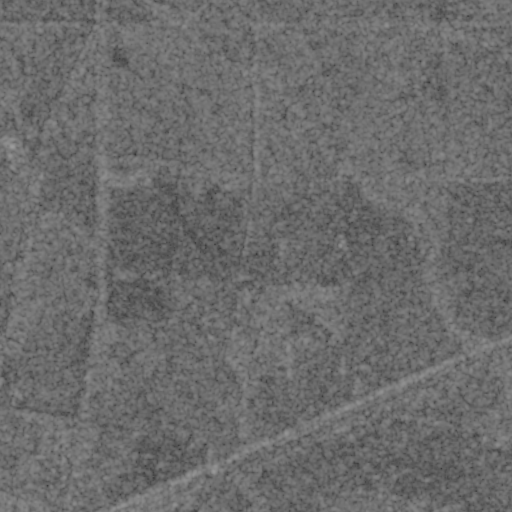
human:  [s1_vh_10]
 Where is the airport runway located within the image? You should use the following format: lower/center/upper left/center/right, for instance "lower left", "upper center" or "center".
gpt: The airport runway is located in the upper left of the image.
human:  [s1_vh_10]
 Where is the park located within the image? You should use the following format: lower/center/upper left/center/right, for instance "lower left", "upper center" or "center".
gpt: The park is located in the lower left of the image.
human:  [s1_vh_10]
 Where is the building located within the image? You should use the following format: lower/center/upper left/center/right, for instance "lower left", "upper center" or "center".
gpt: There is no building in the image.

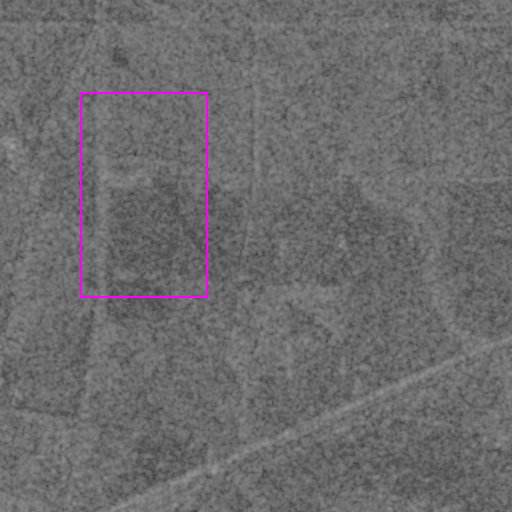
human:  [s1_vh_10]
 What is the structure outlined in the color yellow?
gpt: There is no yellow outline.
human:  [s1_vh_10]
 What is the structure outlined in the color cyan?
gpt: There is no structure outlined in cyan.